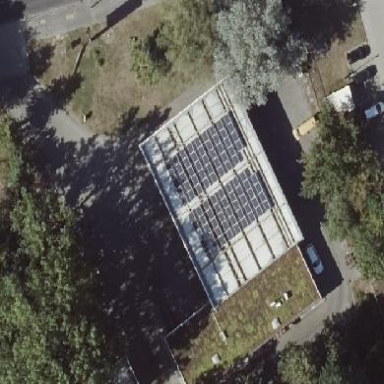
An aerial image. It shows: Flat roof building.